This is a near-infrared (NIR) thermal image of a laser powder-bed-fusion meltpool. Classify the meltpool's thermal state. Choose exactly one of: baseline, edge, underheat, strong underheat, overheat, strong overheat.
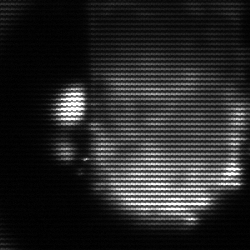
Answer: baseline